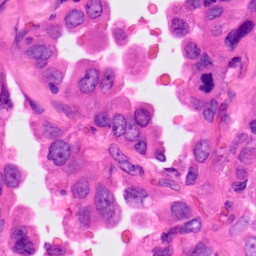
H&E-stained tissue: Lung